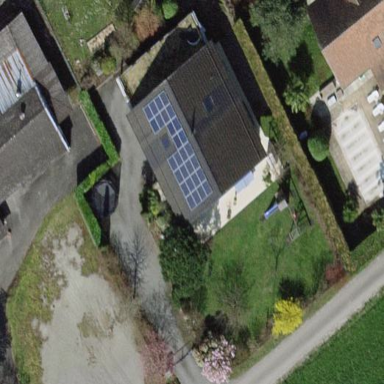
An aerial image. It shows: Simple house.